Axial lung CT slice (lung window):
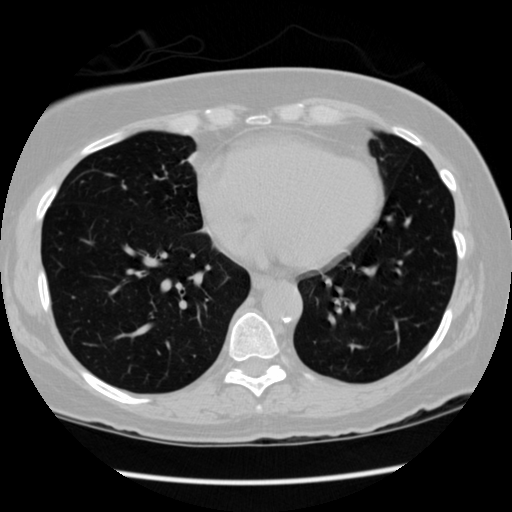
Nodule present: no